Field crop: maize
Growth stage: 2
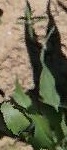
Species: maize